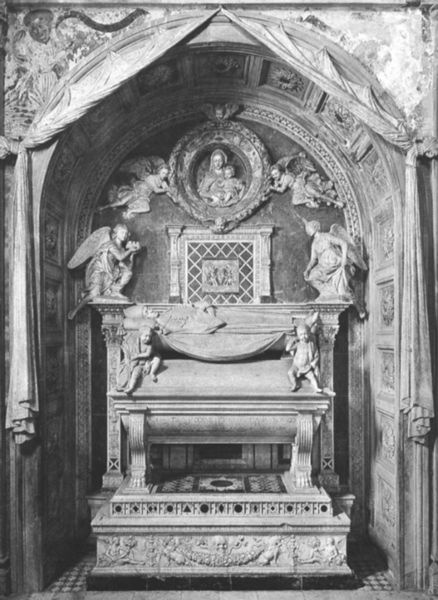
Titel: Grabmal des Kardinals Jakob von Portugal
Künstler: Antonio Rosselino
Standort: Florenz, S. Miniato al Monte (EU - I - Toskana)
Schlagwörter: flügel, schatten, weiß, licht, marmor, blüten, ornament, architektur, barock, stein, vorhang, kirche, kind, girlande, renaissance, kreis, engel, skulptur, relief, könig, thron, foto, fotografie, nische, antike, glaube, schwarzweiß, angel, herrscher, kranz, altar, photo, rauten, grab, jesus, mittelalter, kasetten, heilig, putten, maria, madonna, putti, fresco, fot, grabmal, bauplastik, cäsar, schwarz-weis, maria mit kind, frühe neuzeit, christkind